Interaction volume radius: 5 \u00c5
Interaction volume height: 20 \u00c5
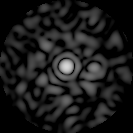
Disorder parameter: 0.8787